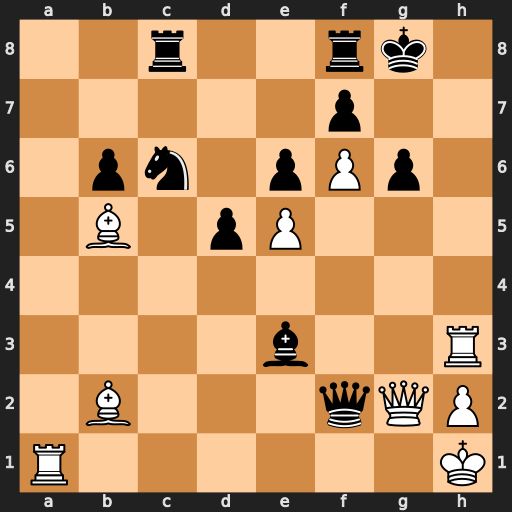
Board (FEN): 2r2rk1/5p2/1pn1pPp1/1B1pP3/8/4b2R/1B3qQP/R6K
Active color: w
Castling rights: -
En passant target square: -
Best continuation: Qxf2 Bxf2 Rf1